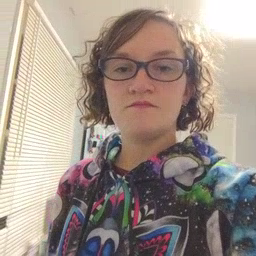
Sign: dog